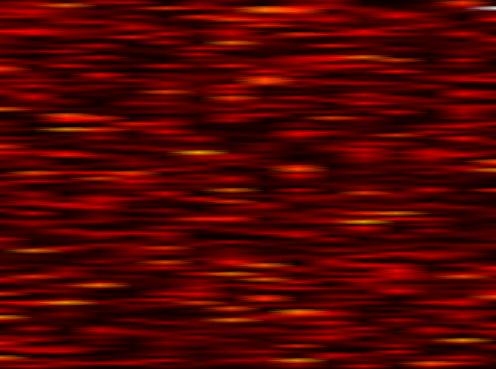
Label: FBMC